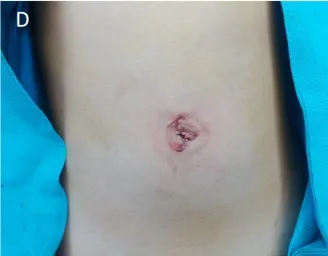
Microscopic view of small intestinal hemangioma. Gross view of the resected small intestinal hemangioma marked tortuous dark red vessels with obvious congestion in the serous membrane.
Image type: medical_photograph (skin_photograph)